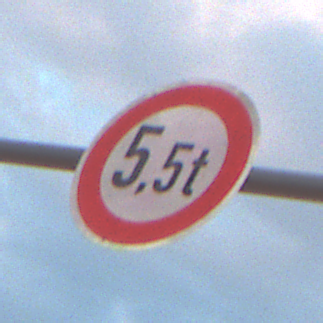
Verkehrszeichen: TatsaechlicheMasse
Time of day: SunriseSunset
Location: Outdoor (Nature)
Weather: PartlyCloudy
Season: NotSpecified
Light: Natural